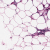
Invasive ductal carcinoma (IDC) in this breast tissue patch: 1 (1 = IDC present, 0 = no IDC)